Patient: sex M, age 45
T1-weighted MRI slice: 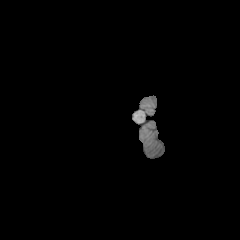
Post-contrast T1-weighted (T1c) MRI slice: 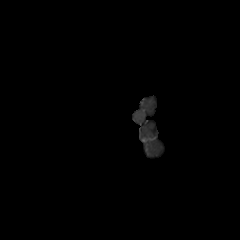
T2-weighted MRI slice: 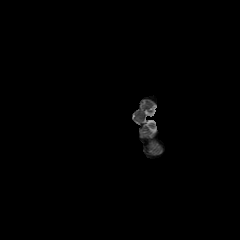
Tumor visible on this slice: no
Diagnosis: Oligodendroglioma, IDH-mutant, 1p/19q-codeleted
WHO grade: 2